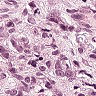
Metastatic tissue present: yes